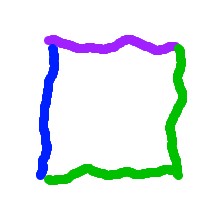
Shape: square